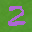
Label: 2